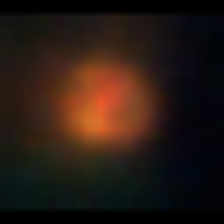
Taxon: NanoPlankton
Group: Other